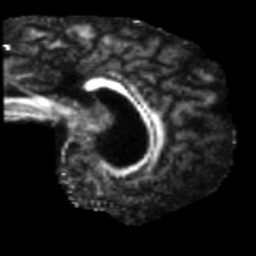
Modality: FA
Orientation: sagittal
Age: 56
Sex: male
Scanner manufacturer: siemens
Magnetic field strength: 3 T
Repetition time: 5.47 s
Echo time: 0.0854 s